Question: I'm trying to use the Youtube Data API to receive some search results and I'm getting the following from eclipse..

I on the web, I don't understand why it can't be found.
Anyone know?
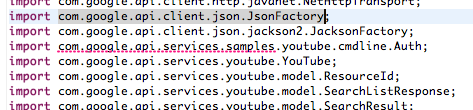
Answer: You can find the class in <URL> git repository